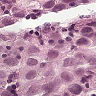
Metastatic tissue present: yes